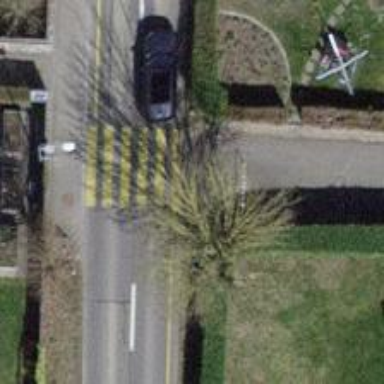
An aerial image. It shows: Cycle barrier.